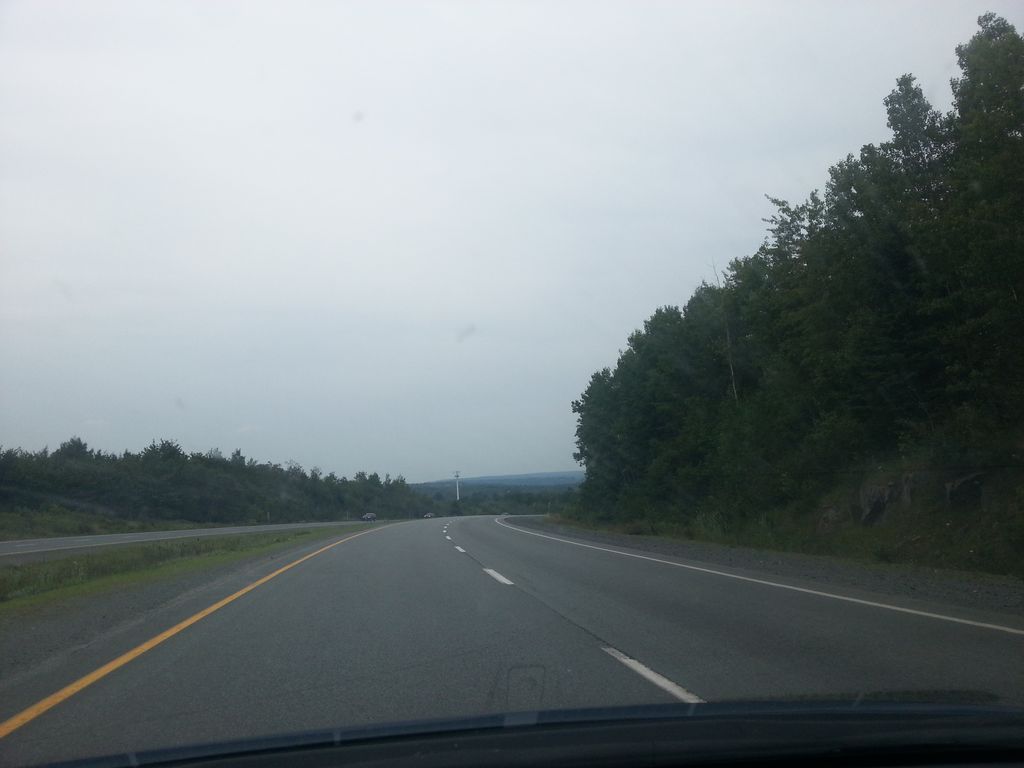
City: halifax